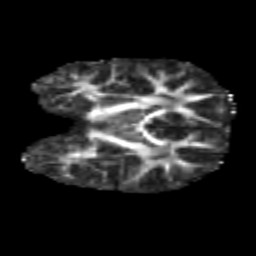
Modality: FA
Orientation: coronal
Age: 7
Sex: female
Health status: healthy